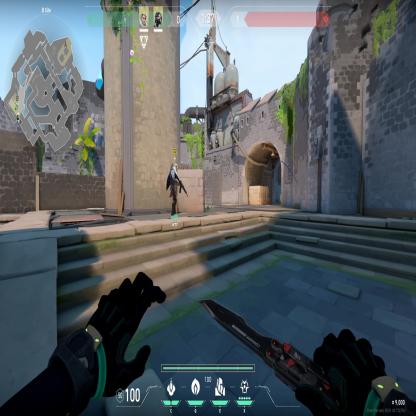
Label: teammate